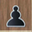
Piece: bP